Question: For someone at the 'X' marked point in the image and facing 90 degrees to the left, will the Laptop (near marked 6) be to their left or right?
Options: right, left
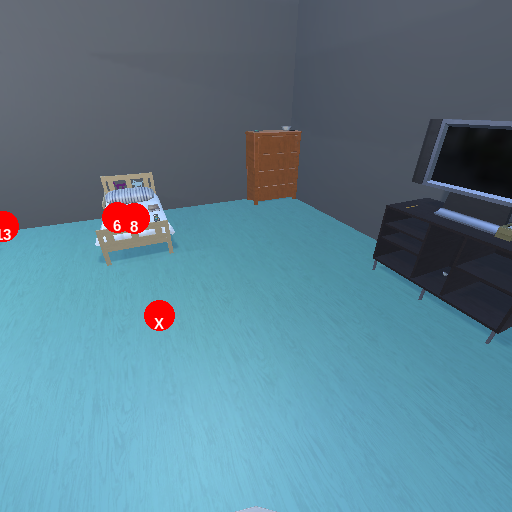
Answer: right